Question: I just created an applet
'''
public class HomeApplet extends JApplet {
private static final long serialVersionUID = -7650916407386219367L;
//Called when this applet is loaded into the browser.
public void init() {
//Execute a job on the event-dispatching thread; creating this applet's GUI.
// setSize(400, 400);
try {
SwingUtilities.invokeAndWait(new Runnable() {
public void run() {
createGUI();
}
});
} catch (Exception e) {
System.err.println("createGUI didn't complete successfully");
}
}
private void createGUI() {
RconSection rconSection = new RconSection();
rconSection.setOpaque(true);
// CommandArea commandArea = new CommandArea();
// commandArea.setOpaque(true);
JTabbedPane tabbedPane = new JTabbedPane();
// tabbedPane.setSize(400, 400);
tabbedPane.addTab("Rcon Details", rconSection);
// tabbedPane.addTab("Commad Area", commandArea);
setContentPane(tabbedPane);
}
}
'''
where the fisrt tab is:
'''
package com.rcon;
import java.awt.BorderLayout;
import java.awt.GridLayout;
import java.awt.event.ActionEvent;
import java.awt.event.ActionListener;
import javax.swing.JButton;
import javax.swing.JLabel;
import javax.swing.JOptionPane;
import javax.swing.JPanel;
import javax.swing.JTextField;
import com.Bean.RconBean;
import com.util.Utility;
public class RconSection extends JPanel implements ActionListener{
/**
*
*/
private static final long serialVersionUID = -9021500288377975786L;
private static String TEST_COMMAND = "test";
private static String CLEAR_COMMAND = "clear";
private static JTextField ipText = new JTextField();
private static JTextField portText = new JTextField();
private static JTextField rPassText = new JTextField();
// private DynamicTree treePanel;
public RconSection() {
// super(new BorderLayout());
JLabel ip = new JLabel("IP");
JLabel port = new JLabel("Port");
JLabel rPass = new JLabel("Rcon Password");
JButton testButton = new JButton("Test");
testButton.setActionCommand(TEST_COMMAND);
testButton.addActionListener(this);
JButton clearButton = new JButton("Clear");
clearButton.setActionCommand(CLEAR_COMMAND);
clearButton.addActionListener(this);
JPanel panel = new JPanel(new GridLayout(3,2));
panel.add(ip);
panel.add(ipText);
panel.add(port);
panel.add(portText);
panel.add(rPass);
panel.add(rPassText);
JPanel panel1 = new JPanel(new GridLayout(1,3));
panel1.add(testButton);
panel1.add(clearButton);
add(panel);
add(panel1);
// add(panel, BorderLayout.NORTH);
// add(panel1, BorderLayout.SOUTH);
}
@Override
public void actionPerformed(ActionEvent arg0) {
if(arg0.getActionCommand().equals(TEST_COMMAND)){
String ip = ipText.getText().trim();
if(!Utility.checkIp(ip)){
ipText.requestFocusInWindow();
ipText.selectAll();
JOptionPane.showMessageDialog(this,"Invalid Ip!!!");
return;
}
String port = portText.getText().trim();
if(port.equals("") || !Utility.isIntNumber(port)){
portText.requestFocusInWindow();
portText.selectAll();
JOptionPane.showMessageDialog(this,"Invalid Port!!!");
return;
}
String pass = rPassText.getText().trim();
if(pass.equals("")){
rPassText.requestFocusInWindow();
rPassText.selectAll();
JOptionPane.showMessageDialog(this,"Enter Rcon Password!!!");
return;
}
RconBean rBean = RconBean.getBean();
rBean.setIp(ip);
rBean.setPassword(pass);
rBean.setPort(Integer.parseInt(port));
if(!Utility.testConnection()){
rPassText.requestFocusInWindow();
rPassText.selectAll();
JOptionPane.showMessageDialog(this,"Invalid Rcon!!!");
return;
}else{
JOptionPane.showMessageDialog(this,"Correct Rcon!!!");
return;
}
}
else if(arg0.getActionCommand().equals(CLEAR_COMMAND)){
ipText.setText("");
portText.setText("");
rPassText.setText("");
}
}
}
'''
it appears as

is has cropped some data how to display it full and make the applet non resizable as well. i tried 'setSize(400, 400);' but it didnt helped the inner area remains the same and outer boundaries increases
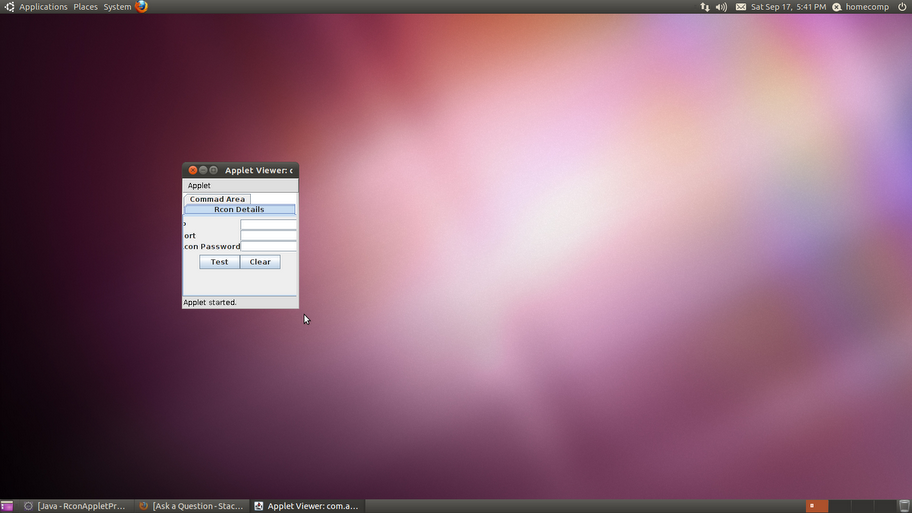
Answer: As I mentioned in a comment, this question is really about <URL>. This example presumes you wish to add the extra space to the text fields and labels. The size of the applet is set in the HTML.
200x130
'''
/*
<applet
code='FixedSizeLayout'
width='200'
height='150'>
</applet>
*/
import java.awt.*;
import javax.swing.*;
public class FixedSizeLayout extends JApplet {
public void init() {
SwingUtilities.invokeLater(new Runnable() {
public void run() {
initGui();
}
});
}
private void initGui() {
JTabbedPane tb = new JTabbedPane();
tb.addTab("Rcon Details", new RconSection());
setContentPane(tb);
validate();
}
}
class RconSection extends JPanel {
private static String TEST_COMMAND = "test";
private static String CLEAR_COMMAND = "clear";
private static JTextField ipText = new JTextField();
private static JTextField portText = new JTextField();
private static JTextField rPassText = new JTextField();
public RconSection() {
super(new BorderLayout(3,3));
JLabel ip = new JLabel("IP");
JLabel port = new JLabel("Port");
JLabel rPass = new JLabel("Rcon Password");
JButton testButton = new JButton("Test");
testButton.setActionCommand(TEST_COMMAND);
JButton clearButton = new JButton("Clear");
clearButton.setActionCommand(CLEAR_COMMAND);
JPanel panel = new JPanel(new GridLayout(3,2));
panel.add(ip);
panel.add(ipText);
panel.add(port);
panel.add(portText);
panel.add(rPass);
panel.add(rPassText);
JPanel panel1 = new JPanel(new FlowLayout(FlowLayout.CENTER,5,5));
panel1.add(testButton);
panel1.add(clearButton);
add(panel, BorderLayout.CENTER);
add(panel1, BorderLayout.SOUTH);
}
public static void main(String[] args) {
SwingUtilities.invokeLater(new Runnable() {
public void run() {
Container c = new RconSection();
JOptionPane.showMessageDialog(null, c);
}
});
}
}
'''